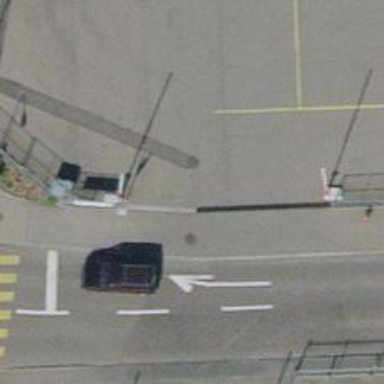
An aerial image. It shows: Lift gate barrier.